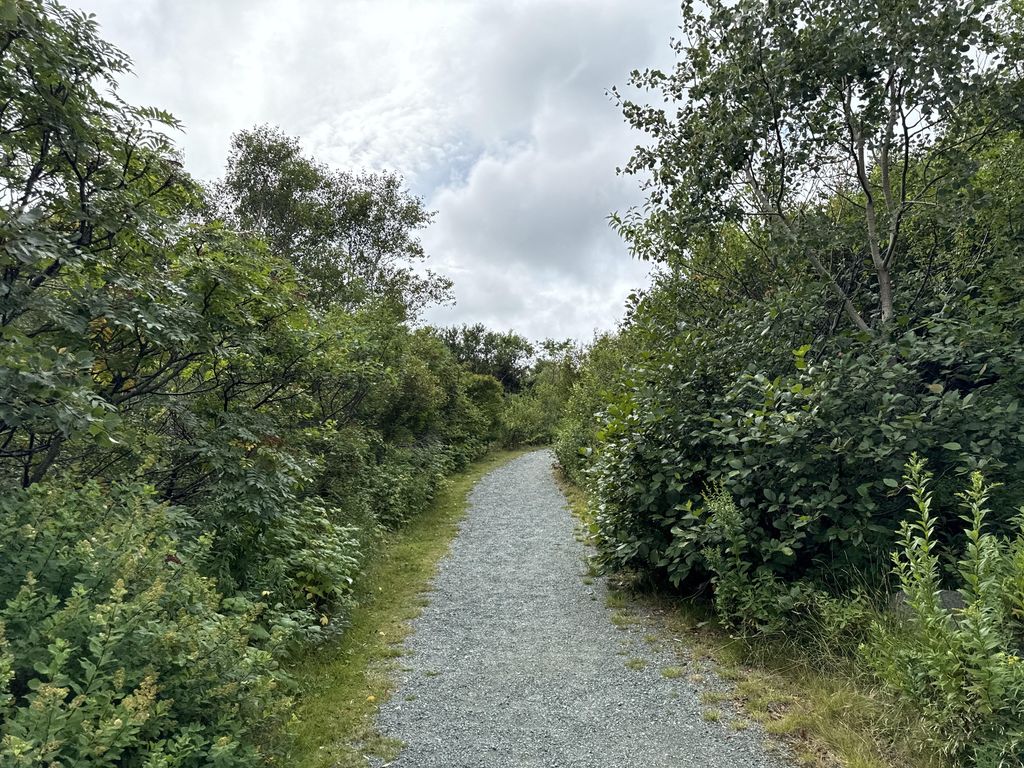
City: st_johns